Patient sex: F
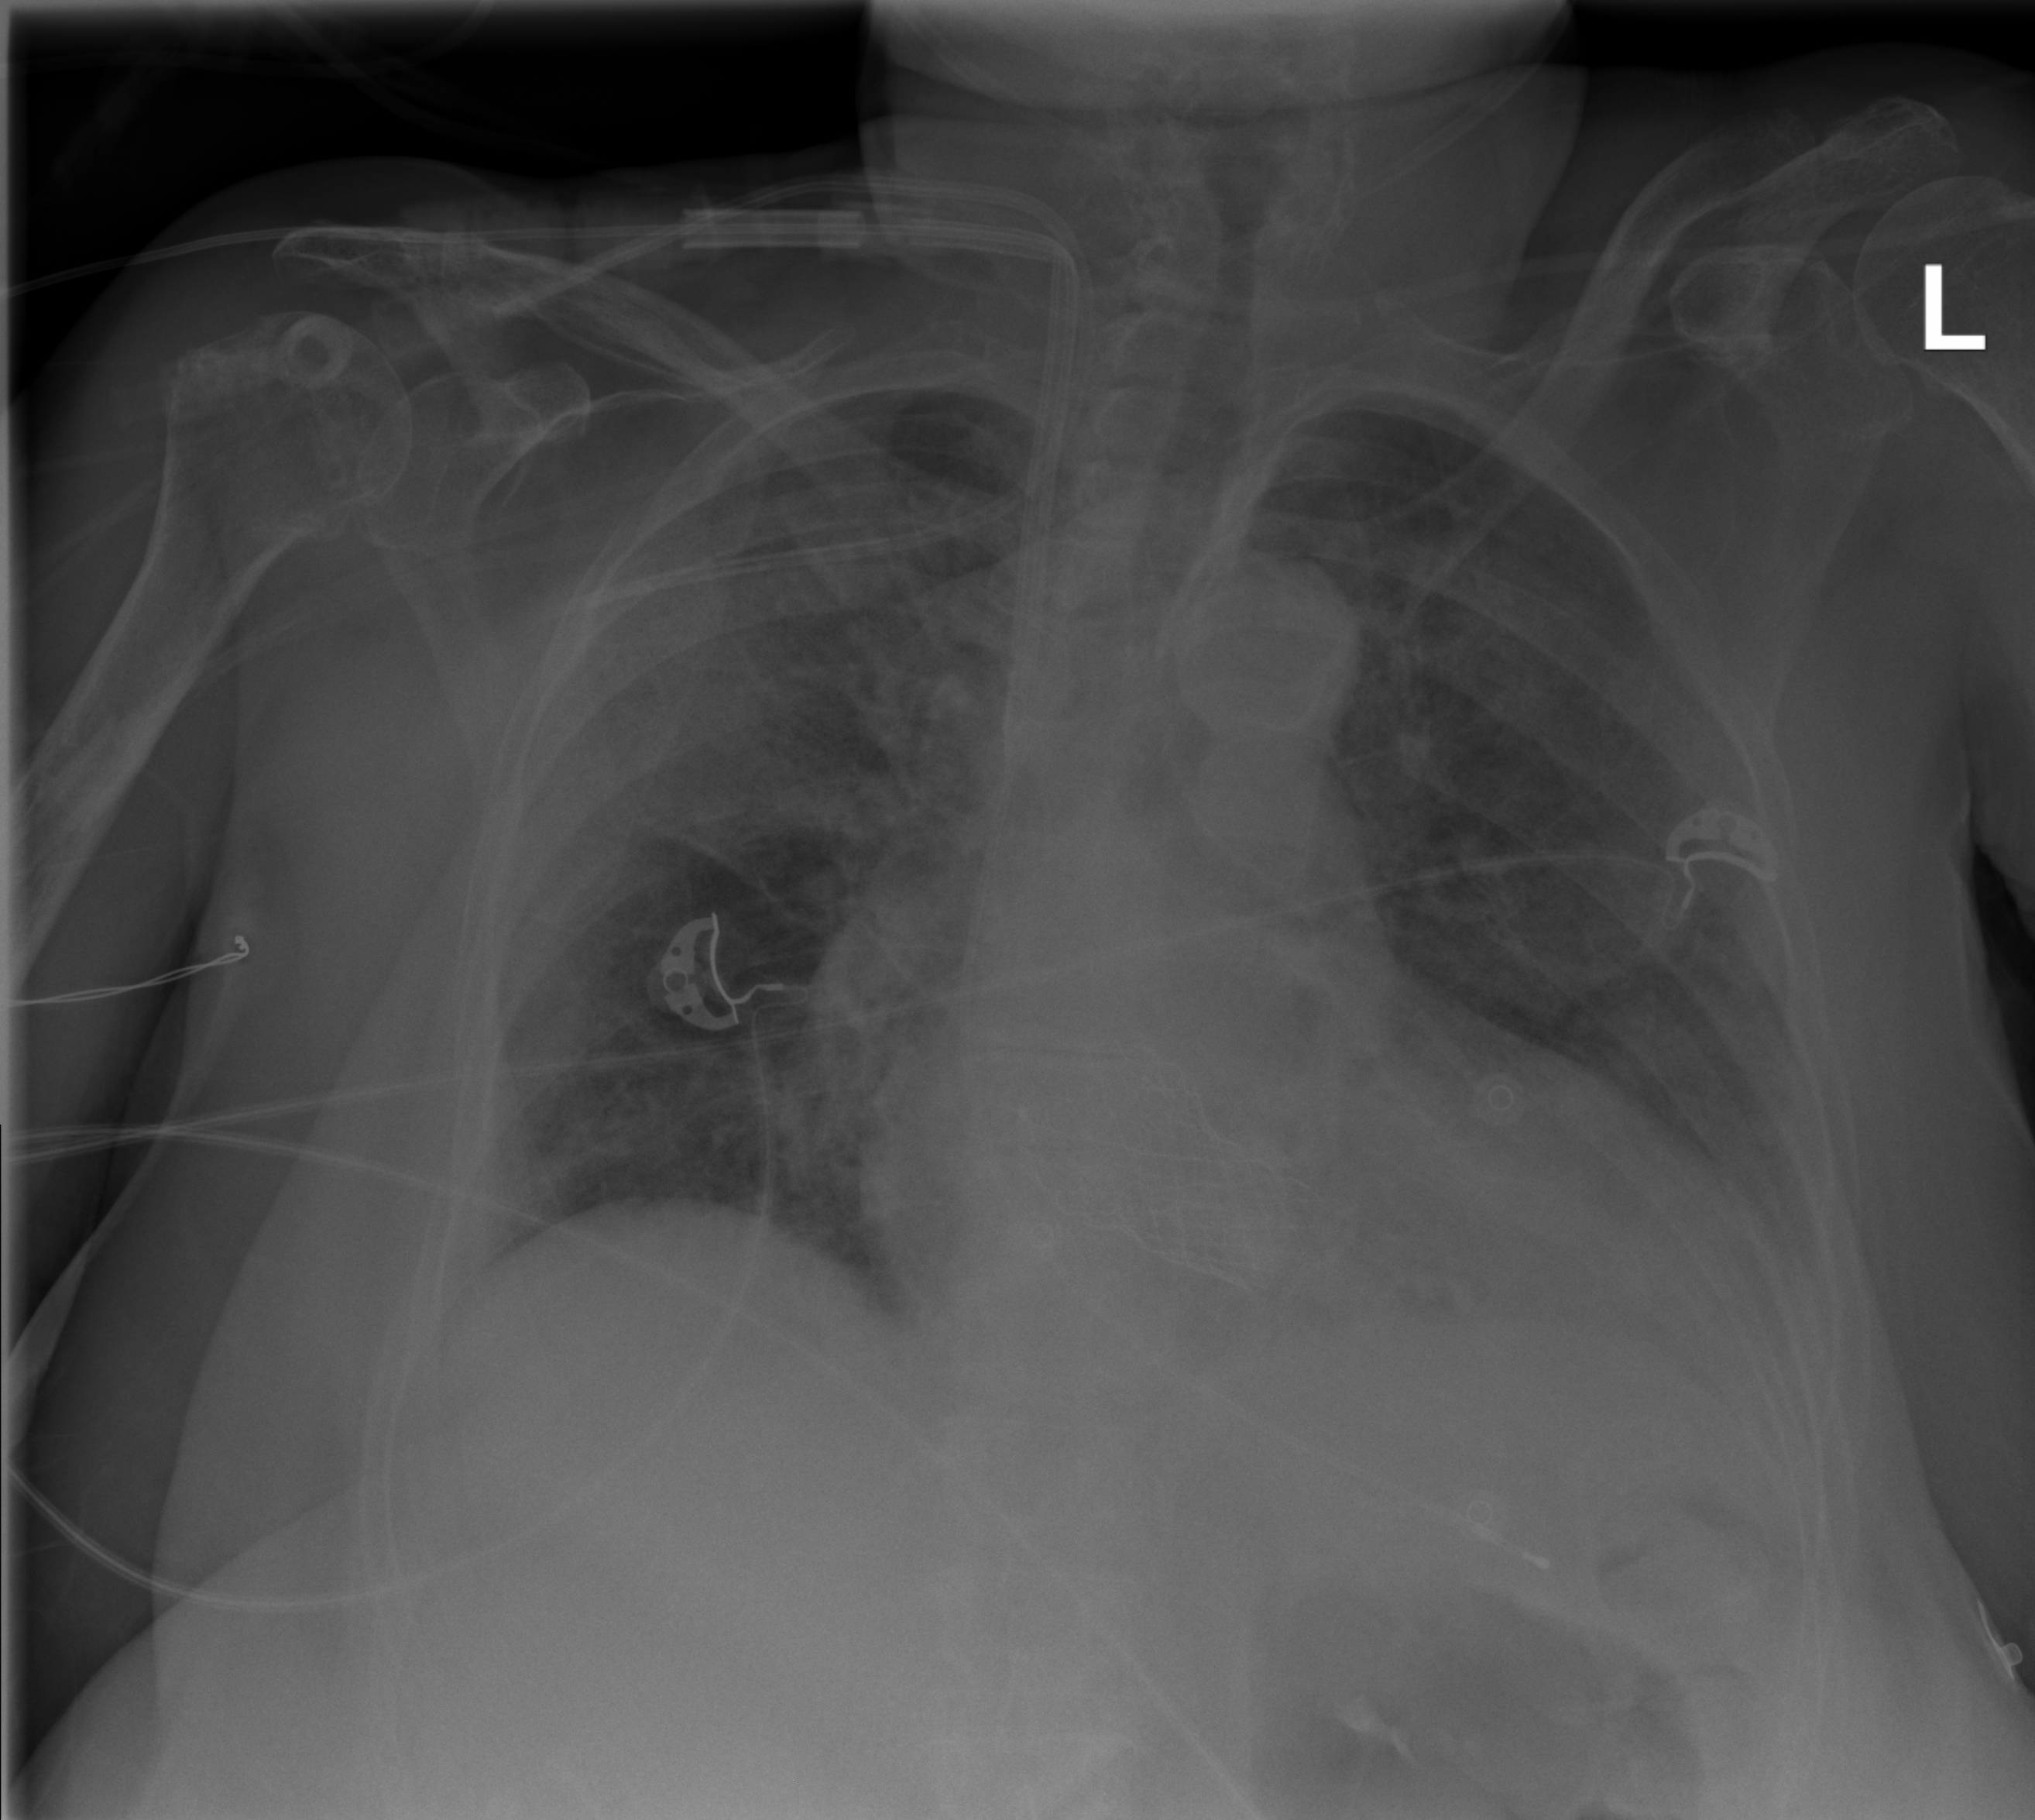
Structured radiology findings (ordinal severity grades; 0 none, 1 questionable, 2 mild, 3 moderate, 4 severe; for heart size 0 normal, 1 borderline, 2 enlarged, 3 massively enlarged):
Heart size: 2
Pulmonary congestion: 2
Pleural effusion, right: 2
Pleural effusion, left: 2
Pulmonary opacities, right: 2
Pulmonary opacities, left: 0
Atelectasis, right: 2
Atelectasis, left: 2